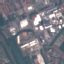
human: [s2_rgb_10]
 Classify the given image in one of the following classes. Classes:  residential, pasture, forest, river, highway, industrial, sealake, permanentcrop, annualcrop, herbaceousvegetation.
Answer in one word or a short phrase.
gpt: Industrial